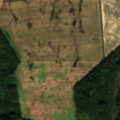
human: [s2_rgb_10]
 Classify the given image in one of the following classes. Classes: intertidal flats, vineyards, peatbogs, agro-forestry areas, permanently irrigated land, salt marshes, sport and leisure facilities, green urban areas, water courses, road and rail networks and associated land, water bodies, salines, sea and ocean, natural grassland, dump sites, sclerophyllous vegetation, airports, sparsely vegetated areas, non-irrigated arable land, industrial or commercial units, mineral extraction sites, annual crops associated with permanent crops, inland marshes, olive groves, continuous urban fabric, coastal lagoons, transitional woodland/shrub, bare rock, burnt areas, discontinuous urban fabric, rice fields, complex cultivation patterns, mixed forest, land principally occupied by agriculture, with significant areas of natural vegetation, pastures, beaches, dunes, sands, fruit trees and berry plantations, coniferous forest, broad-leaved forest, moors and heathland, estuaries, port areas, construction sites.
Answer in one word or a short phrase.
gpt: non-irrigated arable land, broad-leaved forest, mixed forest, transitional woodland/shrub